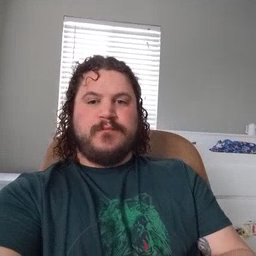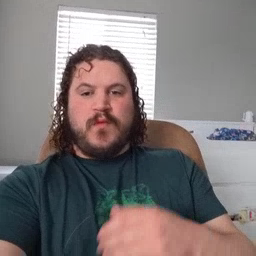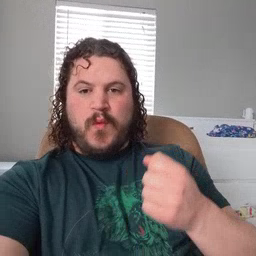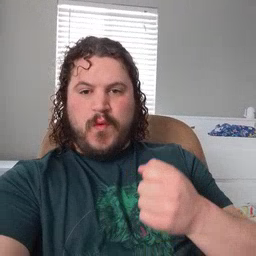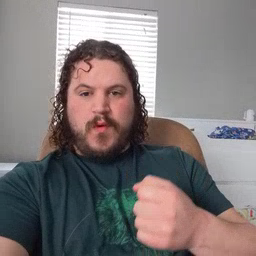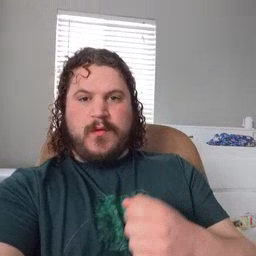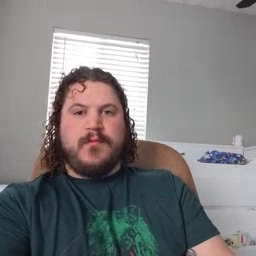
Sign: car